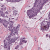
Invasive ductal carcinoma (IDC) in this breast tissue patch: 1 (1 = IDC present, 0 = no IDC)